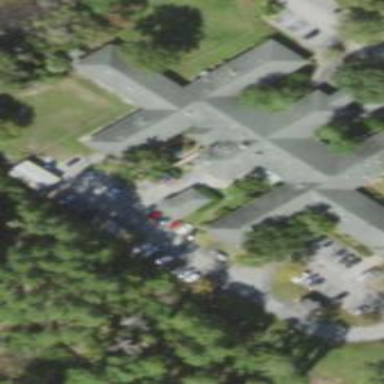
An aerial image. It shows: Nursing home building.